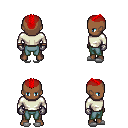
a pixel art fantasy rpg character, male body template, human, dark skin, white long-sleeve shirt, teal pants, red short mohawk hairstyle, metal gloves, white slippers, four views (front, back, left, right), 2x2 character sprite sheet, small pixel art, hard edges, no anti-aliasing